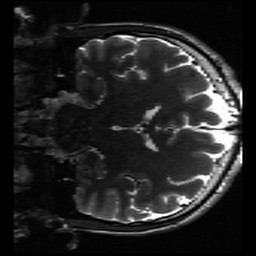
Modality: inplaneT2
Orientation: coronal